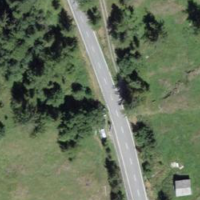
EUNIS habitat code: 45
Species observed at this site:
Aegithalos caudatus